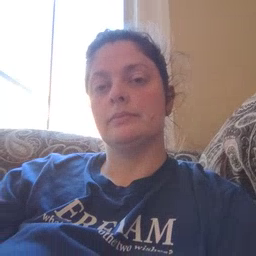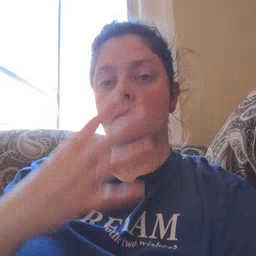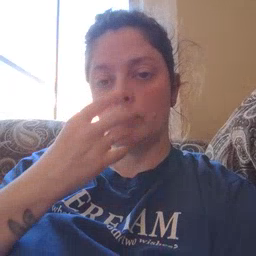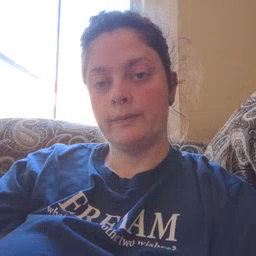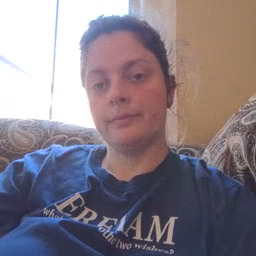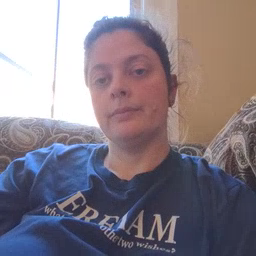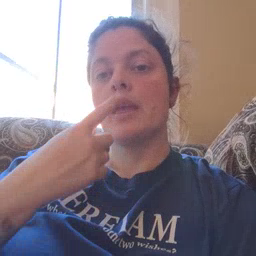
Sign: wolf